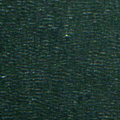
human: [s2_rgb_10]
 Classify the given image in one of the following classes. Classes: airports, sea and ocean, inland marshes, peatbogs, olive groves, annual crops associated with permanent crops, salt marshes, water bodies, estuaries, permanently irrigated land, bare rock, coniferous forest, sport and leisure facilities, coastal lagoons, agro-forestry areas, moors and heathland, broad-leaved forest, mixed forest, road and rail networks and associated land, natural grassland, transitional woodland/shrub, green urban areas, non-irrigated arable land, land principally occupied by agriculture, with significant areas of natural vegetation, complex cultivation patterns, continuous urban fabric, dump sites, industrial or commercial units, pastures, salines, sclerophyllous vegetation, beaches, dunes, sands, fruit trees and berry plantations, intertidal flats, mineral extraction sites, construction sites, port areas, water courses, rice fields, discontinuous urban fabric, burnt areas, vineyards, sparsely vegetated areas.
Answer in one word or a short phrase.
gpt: sea and ocean